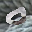
Label: 0